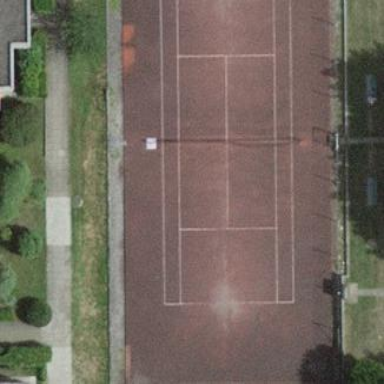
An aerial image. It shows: Tennis court on pitch designated for leisure land.